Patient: sex M, age 61
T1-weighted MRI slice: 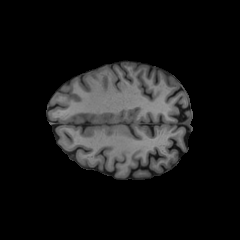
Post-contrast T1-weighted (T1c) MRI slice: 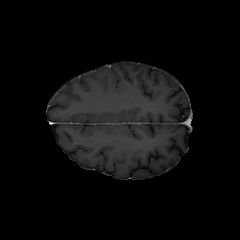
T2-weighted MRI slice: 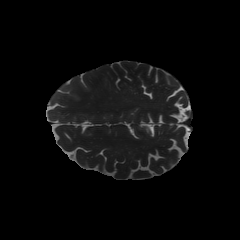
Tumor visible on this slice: no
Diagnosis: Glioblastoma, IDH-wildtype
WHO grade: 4